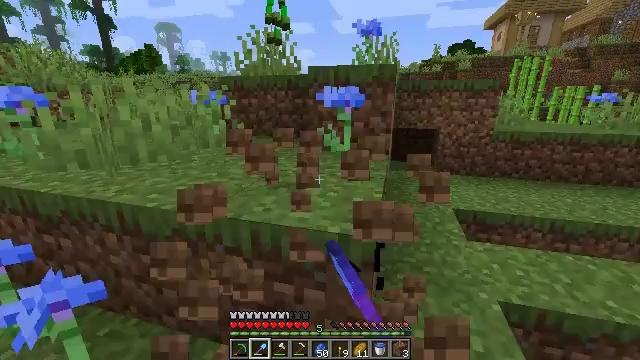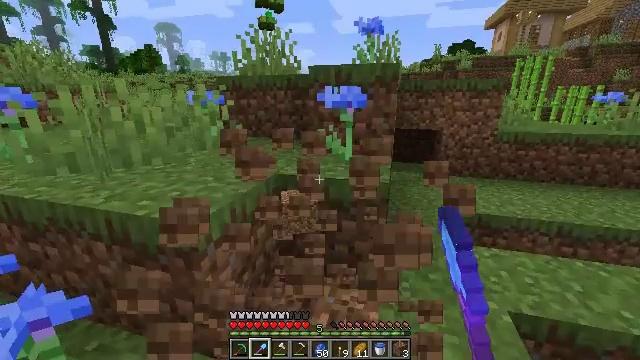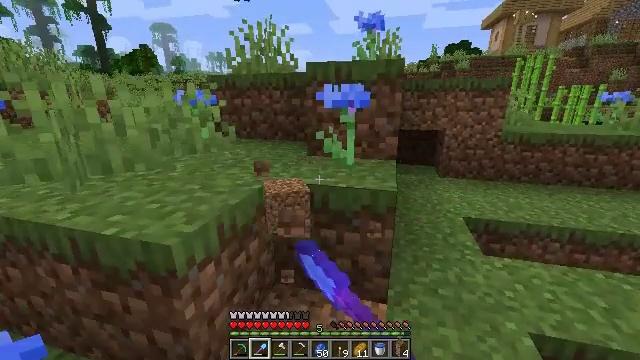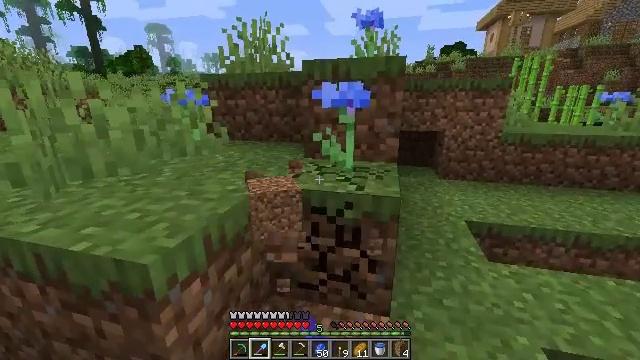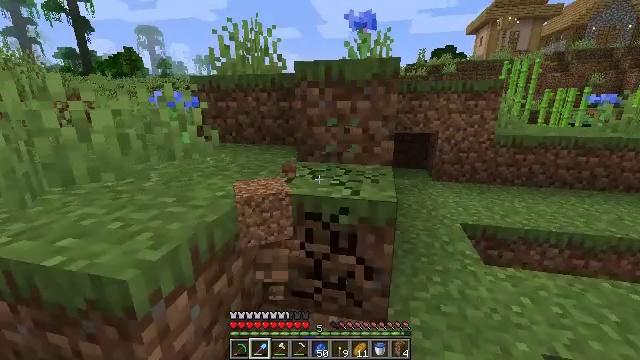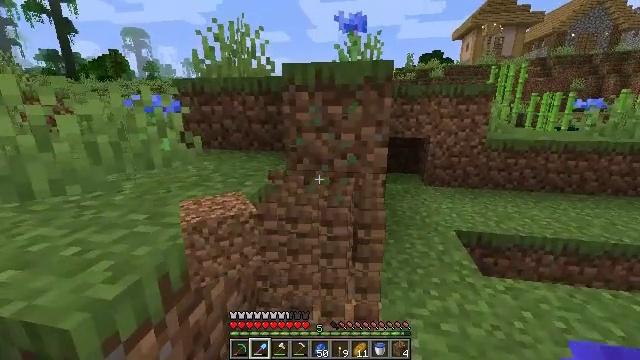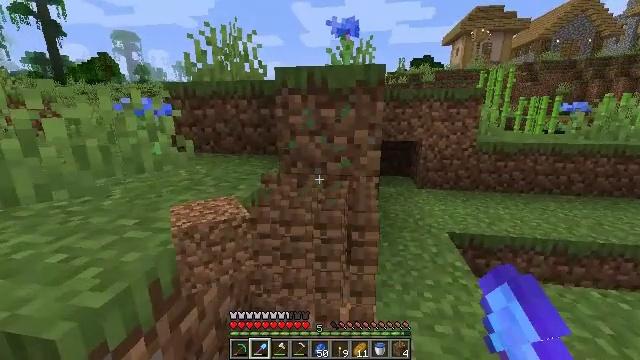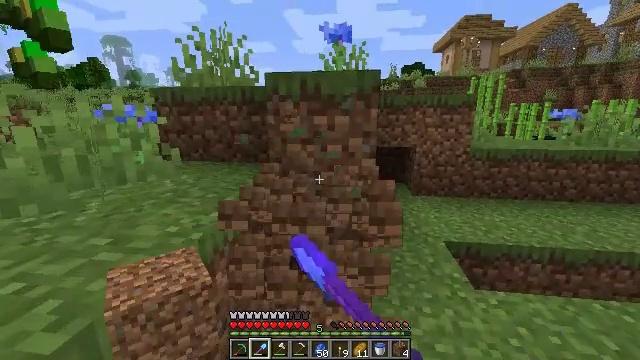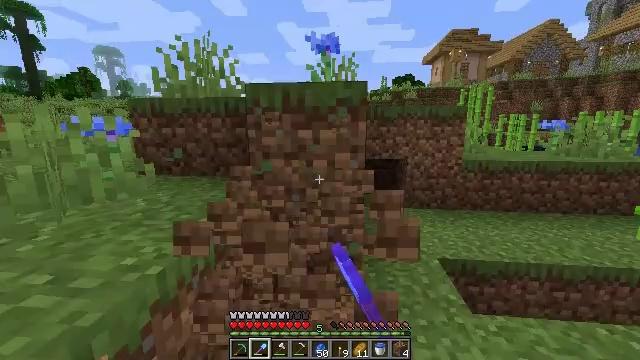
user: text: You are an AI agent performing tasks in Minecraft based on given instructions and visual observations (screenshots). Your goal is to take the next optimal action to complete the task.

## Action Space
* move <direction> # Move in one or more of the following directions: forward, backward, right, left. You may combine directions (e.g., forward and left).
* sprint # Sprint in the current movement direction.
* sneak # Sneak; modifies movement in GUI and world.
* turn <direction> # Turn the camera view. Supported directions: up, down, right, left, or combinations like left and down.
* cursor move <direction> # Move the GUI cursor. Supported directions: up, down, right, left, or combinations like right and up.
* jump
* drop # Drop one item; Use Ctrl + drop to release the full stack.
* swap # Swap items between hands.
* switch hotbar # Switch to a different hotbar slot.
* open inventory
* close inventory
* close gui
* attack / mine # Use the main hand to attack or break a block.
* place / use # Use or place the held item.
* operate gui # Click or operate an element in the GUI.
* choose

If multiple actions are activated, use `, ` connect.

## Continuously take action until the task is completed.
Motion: motion action
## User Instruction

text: Pick up the cornflower in the field.
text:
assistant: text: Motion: move forward, attack / mine
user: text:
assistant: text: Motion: move forward, attack / mine
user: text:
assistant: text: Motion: move forward, attack / mine
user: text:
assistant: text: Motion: turn right, attack / mine
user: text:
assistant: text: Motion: turn right, attack / mine
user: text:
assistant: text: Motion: turn right, attack / mine
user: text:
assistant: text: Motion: move forward, turn right and up, attack / mine
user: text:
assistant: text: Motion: move forward and move right, turn right and up, attack / mine
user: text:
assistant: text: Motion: attack / mine